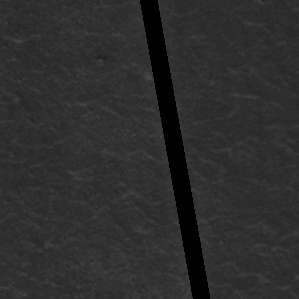
Label: frost